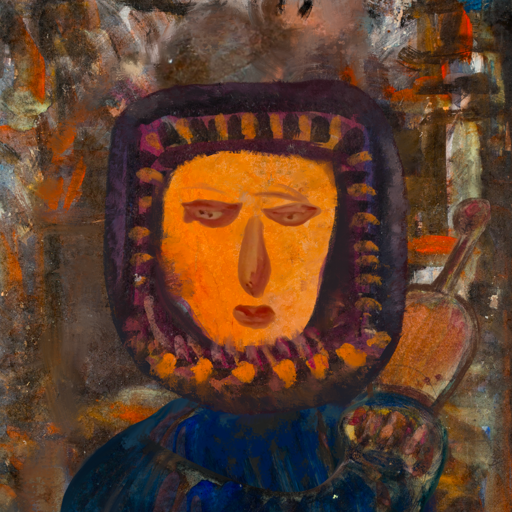
Background: GypsyQueen, Head And Neck Front: Hypocrite, Face Front: Pious_Lady, Bust: Pipe, Hair Front: Doll, Head Accessory: Blank, Second Necklace: Blank, Necklace: Blank, Baby: Blank